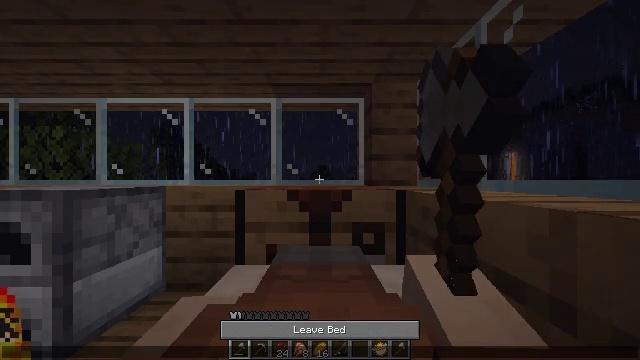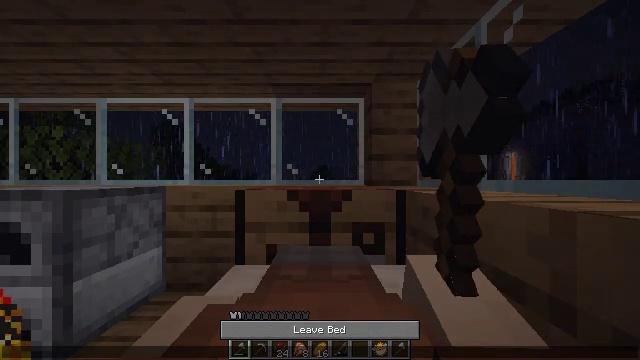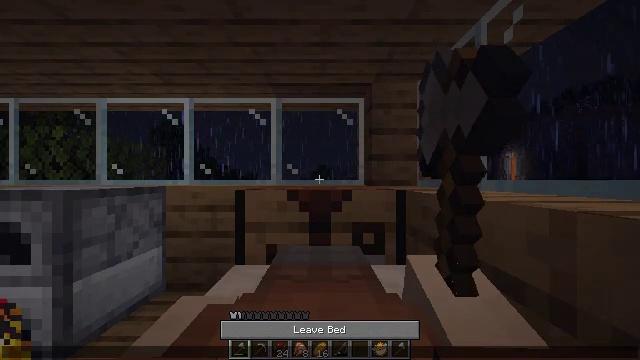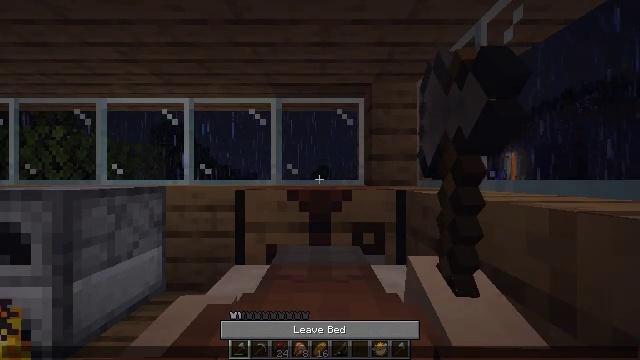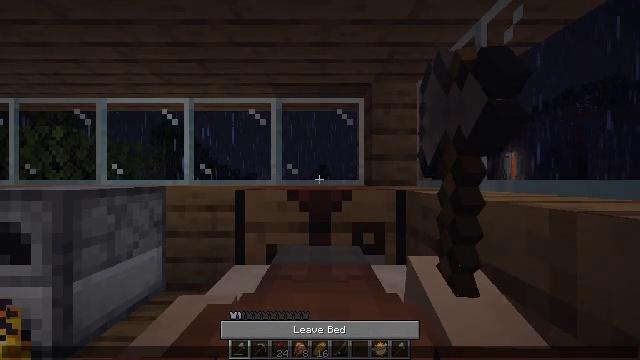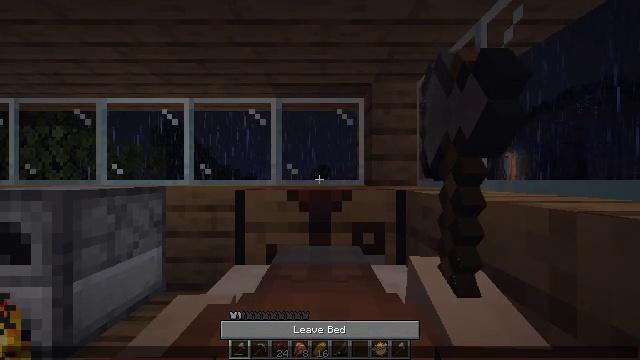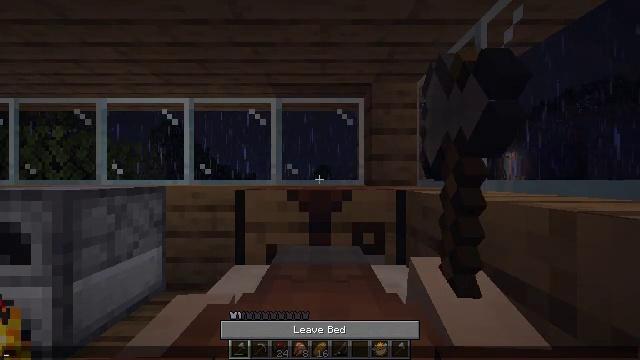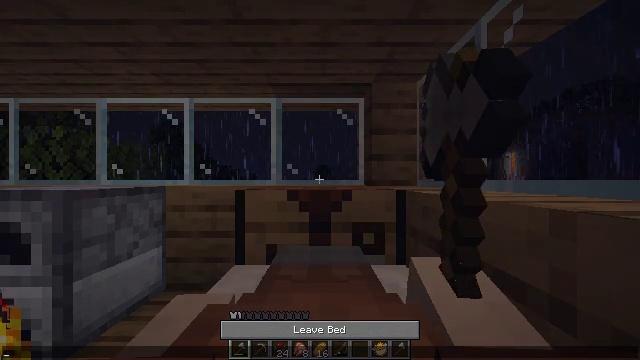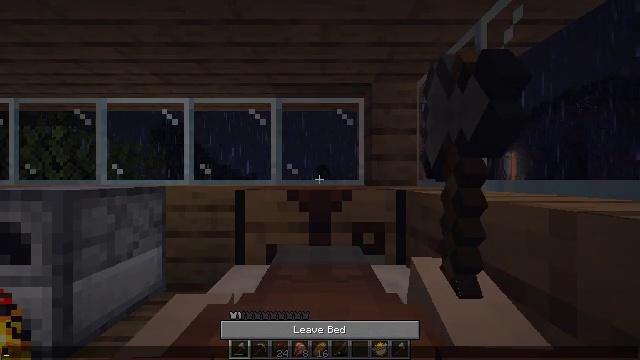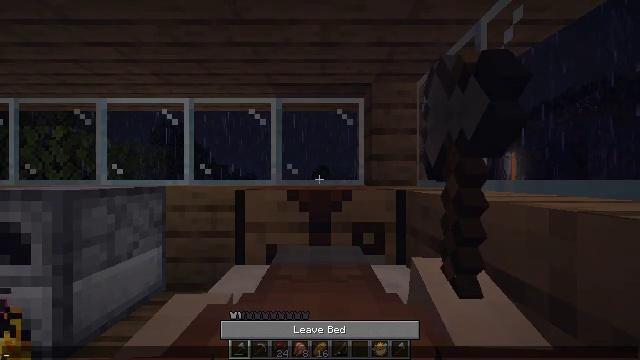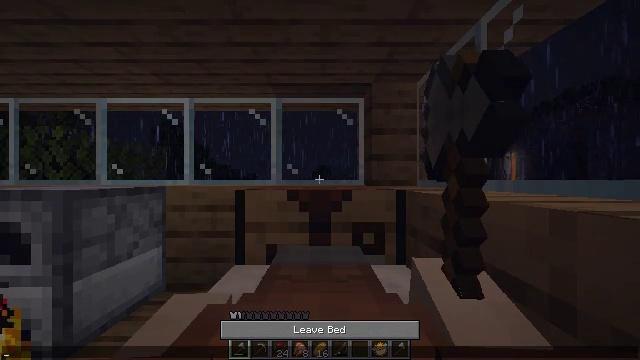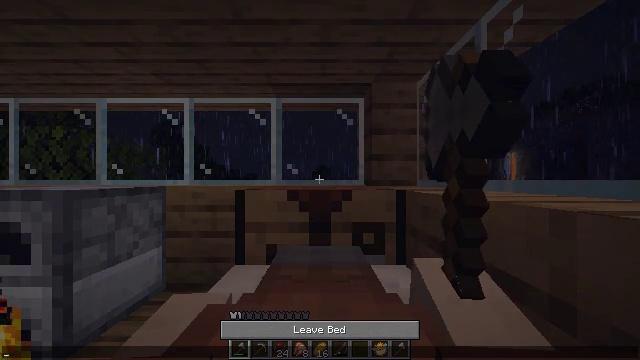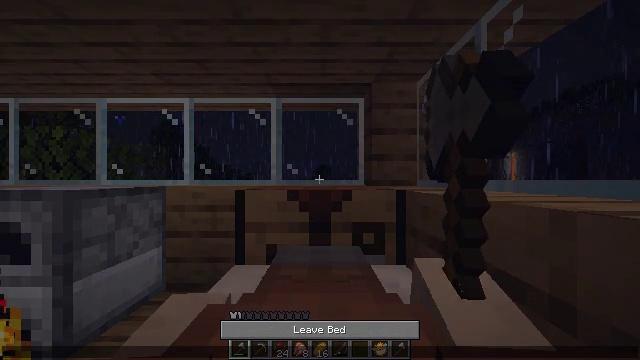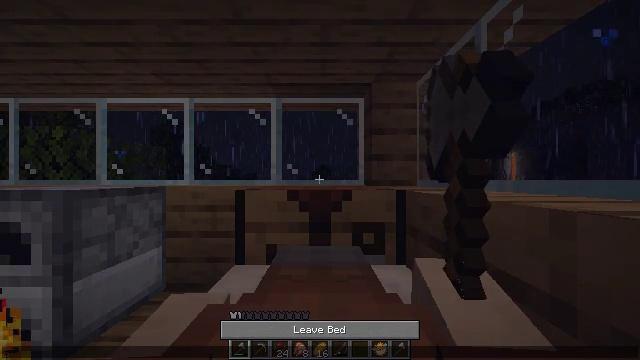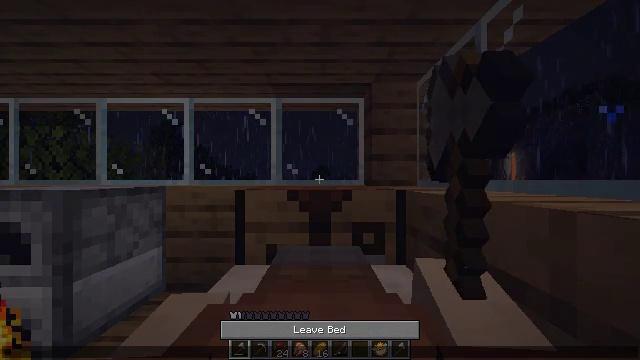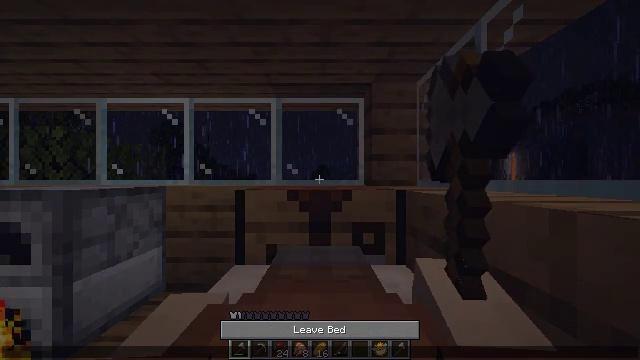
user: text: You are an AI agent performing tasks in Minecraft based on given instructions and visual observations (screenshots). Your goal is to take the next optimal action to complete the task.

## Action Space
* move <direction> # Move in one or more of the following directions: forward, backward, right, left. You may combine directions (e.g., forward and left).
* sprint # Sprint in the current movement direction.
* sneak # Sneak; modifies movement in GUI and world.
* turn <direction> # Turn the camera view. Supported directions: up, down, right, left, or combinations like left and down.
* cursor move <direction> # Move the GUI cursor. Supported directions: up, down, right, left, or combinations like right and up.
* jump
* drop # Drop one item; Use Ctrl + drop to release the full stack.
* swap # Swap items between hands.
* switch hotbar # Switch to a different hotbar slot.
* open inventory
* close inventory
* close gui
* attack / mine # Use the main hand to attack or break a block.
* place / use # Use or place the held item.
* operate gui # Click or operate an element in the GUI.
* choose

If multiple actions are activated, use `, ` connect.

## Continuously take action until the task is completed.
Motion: motion action
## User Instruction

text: Open the crafting table and create beetroot soup.
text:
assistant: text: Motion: no_op
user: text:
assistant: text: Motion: no_op
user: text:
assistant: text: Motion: no_op
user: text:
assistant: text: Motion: no_op
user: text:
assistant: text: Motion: no_op
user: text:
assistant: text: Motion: no_op
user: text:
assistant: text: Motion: no_op
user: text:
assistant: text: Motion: no_op
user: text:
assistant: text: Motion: no_op
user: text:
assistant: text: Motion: no_op
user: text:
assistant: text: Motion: no_op
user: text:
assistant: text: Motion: no_op
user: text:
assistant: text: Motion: no_op
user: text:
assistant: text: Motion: no_op
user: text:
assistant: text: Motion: no_op
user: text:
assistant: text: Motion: no_op
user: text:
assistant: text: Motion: no_op
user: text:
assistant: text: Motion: no_op
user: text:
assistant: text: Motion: no_op
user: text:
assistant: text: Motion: no_op
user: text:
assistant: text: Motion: no_op
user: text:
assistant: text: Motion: no_op
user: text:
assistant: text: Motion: no_op
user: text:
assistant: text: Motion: no_op
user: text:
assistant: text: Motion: no_op
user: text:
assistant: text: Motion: no_op
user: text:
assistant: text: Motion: no_op
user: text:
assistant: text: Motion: no_op
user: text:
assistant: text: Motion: no_op
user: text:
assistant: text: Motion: no_op